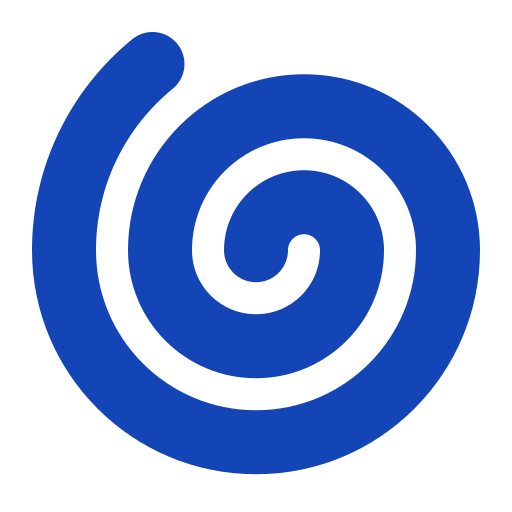
cyclone flat